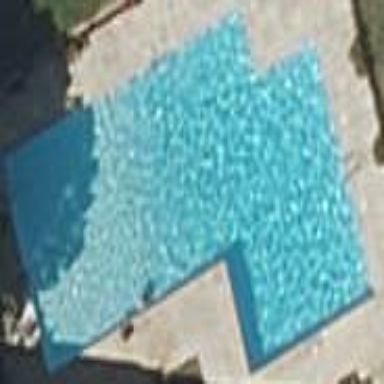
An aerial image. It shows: Swimming pool located in leisure land.